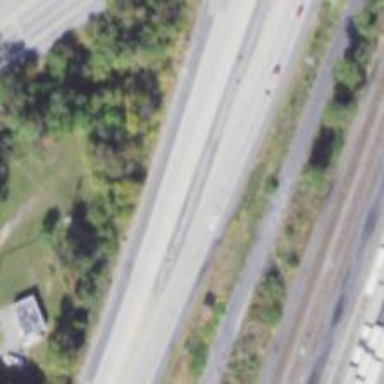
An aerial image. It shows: Trunk highway with expressway features.